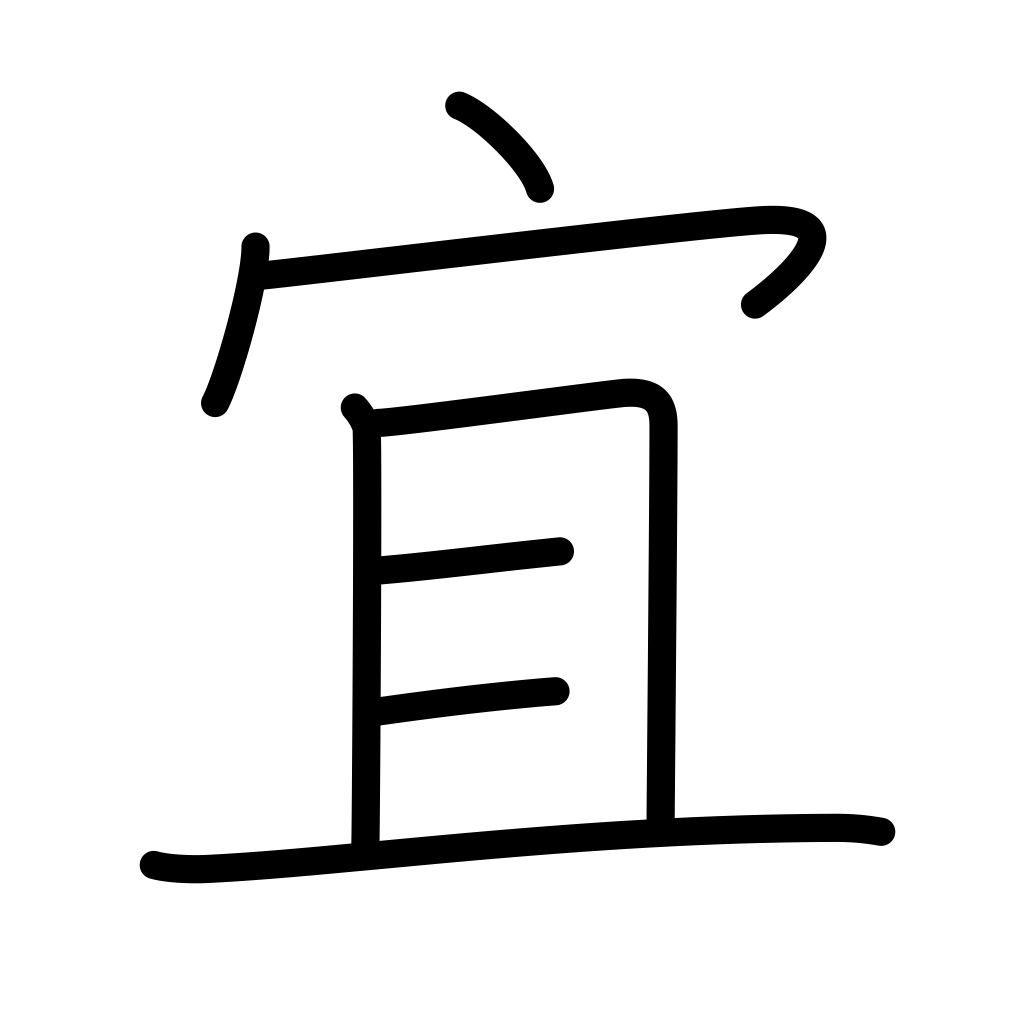
Meaning: best regards, good